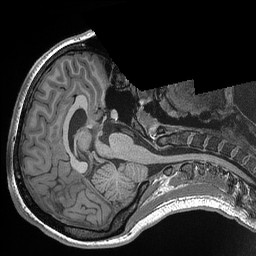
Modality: T1w
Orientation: axial
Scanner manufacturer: siemens
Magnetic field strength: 3 T
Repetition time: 2.3 s
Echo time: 0.00298 s